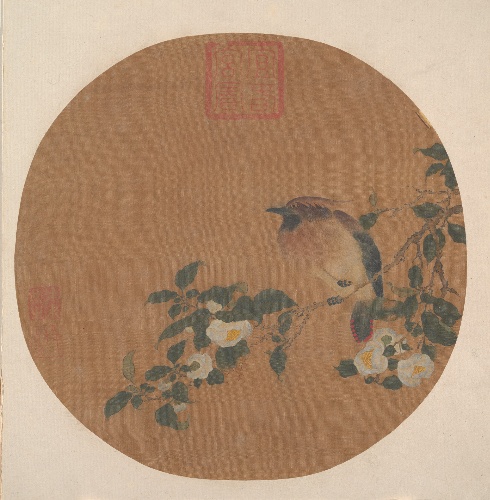
Artist: Unidentified artist
Object type: Fan mounted as an album leaf
Classification: Paintings
Medium: Fan mounted as an album leaf; ink and color on silk
Culture: China
Period: Qing dynasty (1644–1911)
Dimensions: 10 1/4 x 10 in. (26.0 x 25.4 cm)
Department: Asian Art
Credit line: John Stewart Kennedy Fund, 1913
Accession year: 1913
Repository: Metropolitan Museum of Art, New York, NY
Tags: Birds|Flowers